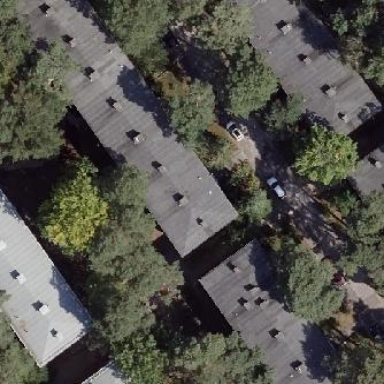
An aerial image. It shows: Flat-roofed apartment building.